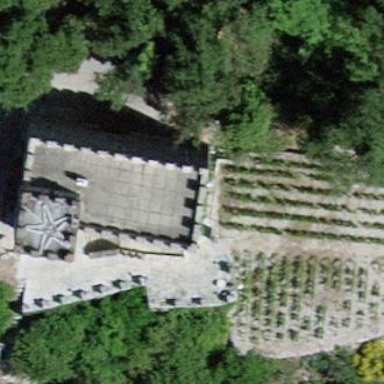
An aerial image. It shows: Historic castle building.